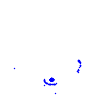
Particle: electron